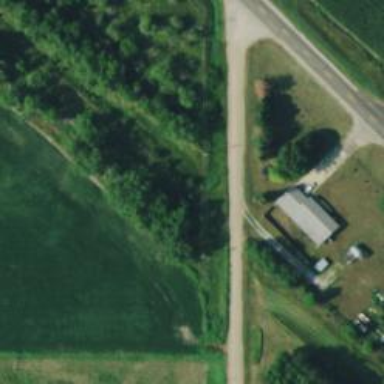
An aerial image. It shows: Unclassified road.